Question: In a school assignment, we have this example:

It tells me to create a 'public abstract method' called 'ToString' with a string format parameter, which returns a 'string'. How is this possible?
I tried this:
'''
public abstract string ToString(String.Format type)
{
return "Some text";
}
'''
But it returned a number of errors:
'''
The type or namespace name 'Format' could not be found (are you missing a using directive or an assembly reference?)
'Shape.ToString(string, Format)' cannot declare a body because it is marked abstract
'''
How can I fix this?
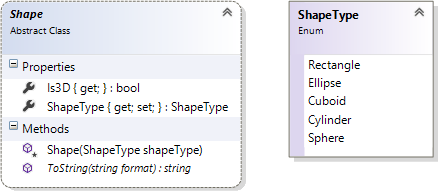
Answer: Your method should look like:
'''
public abstract string ToString(string format);
'''
You missreaded the specification. Your image shows a 'ToString' method with a 'string' parameter of name format.
Have a look at the <URL> to get more information about format strings in C#.
To get more information about abstract you can have a look at the <URL>.